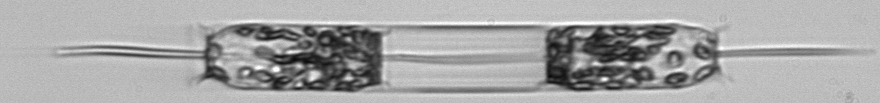
Label: Ditylum_brightwellii